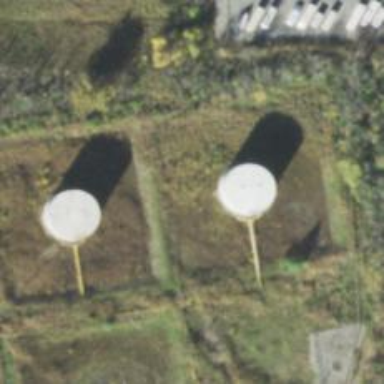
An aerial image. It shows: Storage tank that is man-made.